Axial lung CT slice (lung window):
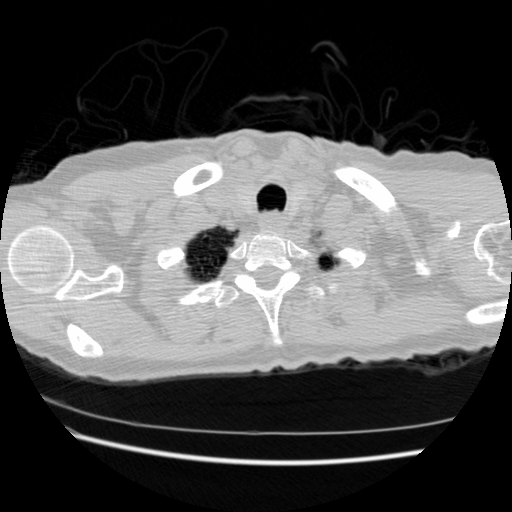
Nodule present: no